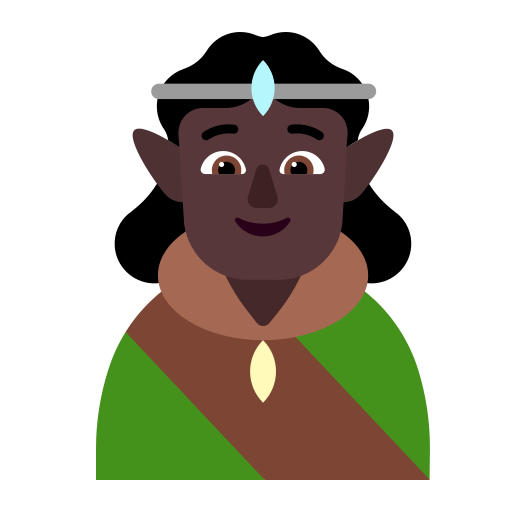
person elf flat dark